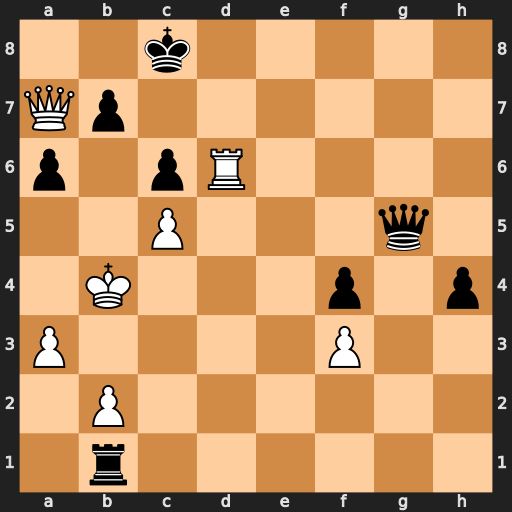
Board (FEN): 2k5/Qp6/p1pR4/2P3q1/1K3p1p/P4P2/1P6/1r6
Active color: w
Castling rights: -
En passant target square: -
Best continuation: Qa8+ Kc7 Qe8 Qxc5+ Kxc5